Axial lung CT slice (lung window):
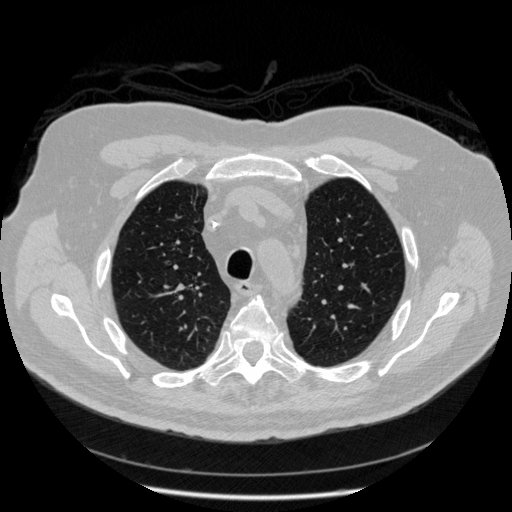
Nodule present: no